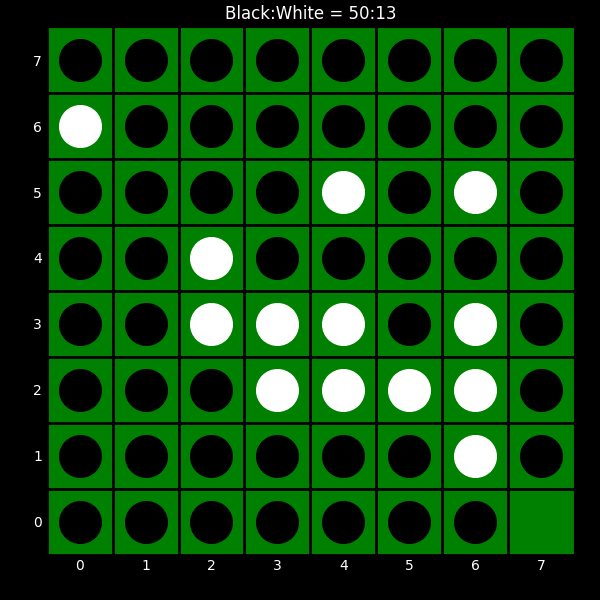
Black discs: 50
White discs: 13